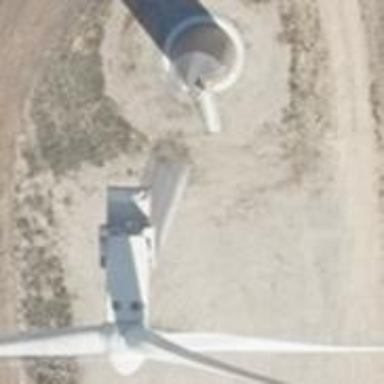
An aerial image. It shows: Wind generator powered by wind turbines of horizontal axis type. It is manufactured by Vestas.